Question: I have problem with my project using VBA. I have this column that has thousands of rows.
And these columns have values like '0.05, 1.3' etc.. and it also has complicated values with greater than sign '<' like '<0.05, <0.02' which is my real problem. I want to use 'If Else' or 'Looping' for this solution. But I don't know how. I'm a beginner in VBA macro excel.
What I want to happen from these rows is if Macro detect a value that has < it will automatically be divided by 2 so I won't have complicated values to get the maximum and minimum value for these rows.
Uploaded Image

I hope you get my point about this matter. Sorry for my english. Thanks for your help.
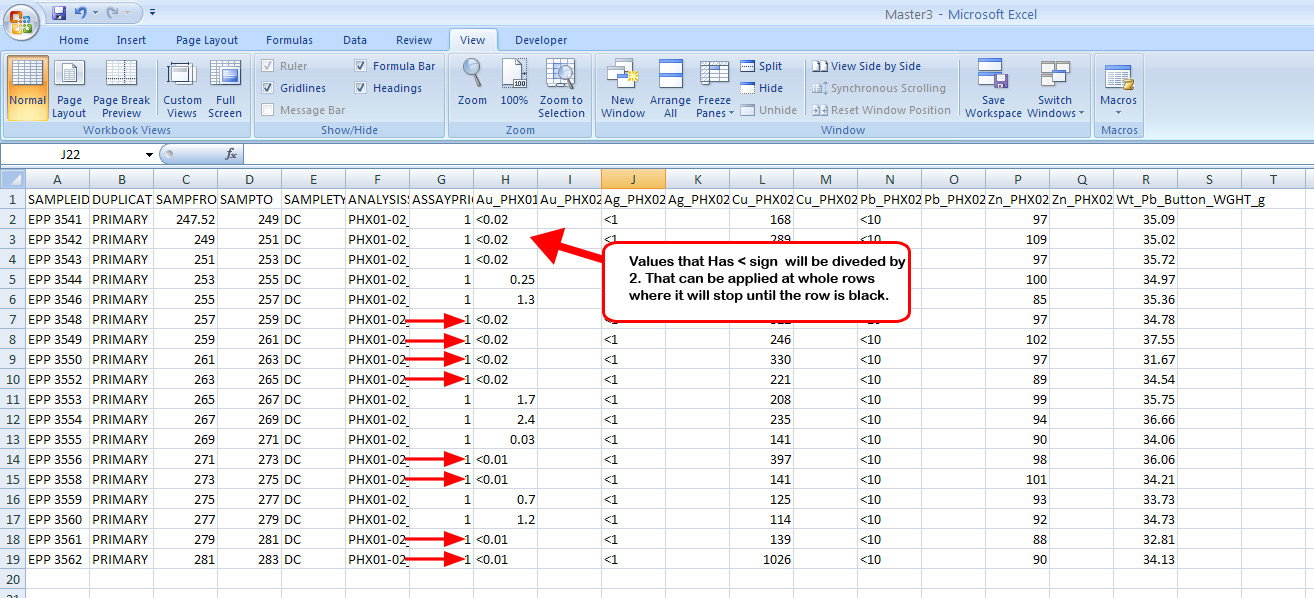
Answer: Here is a faster way using 'Autofilter'. Using 'Autofilter' will ensure that you will not have to loop through every cell.
:

:
'''
Sub Sample()
Dim ws As Worksheet
Dim rng As Range, aCell As Range, fltrdRng As Range
Dim LRow As Long
'~~> Change this to the relevant sheet
Set ws = ThisWorkbook.Sheets("Sheet1")
With ws
'~~> Remove any filters
.AutoFilterMode = False
'~~> Get the last row of Col H where your data is
LRow = .Range("H" & .Rows.Count).End(xlUp).Row
'~~> Set your range
Set rng = .Range("H1:H" & LRow)
With rng
.AutoFilter Field:=1, Criteria1:="=<*"
Set fltrdRng = .Offset(1, 0).SpecialCells(xlCellTypeVisible).EntireRow
End With
If Not fltrdRng Is Nothing Then
For Each aCell In fltrdRng.Cells
If aCell.Row > LRow Then Exit For
'~~> 8 is for Col H
If aCell.Column = 8 Then
aCell.Value = Replace(aCell.Value, "<", "")
aCell.Value = Val(Trim(aCell.Value)) / 2
End If
Next aCell
End If
'~~> Remove any filters
.AutoFilterMode = False
End With
End Sub
'''